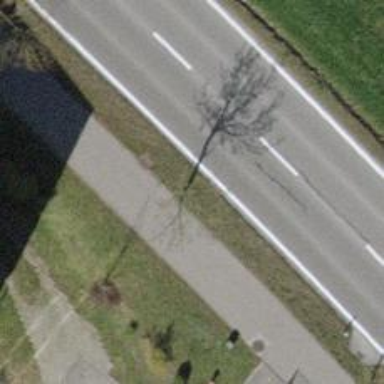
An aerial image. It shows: Urban tree adding natural touch to the cityscape.